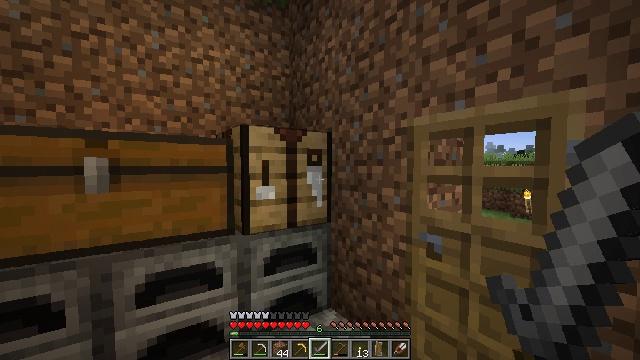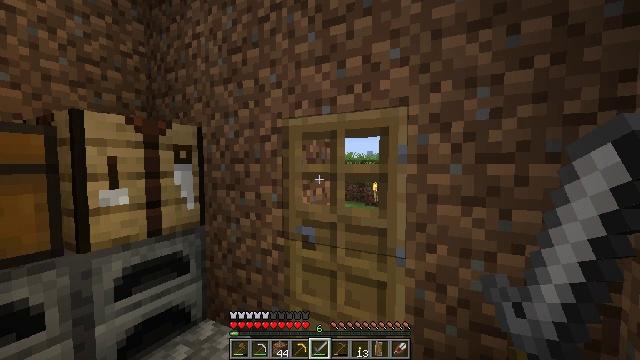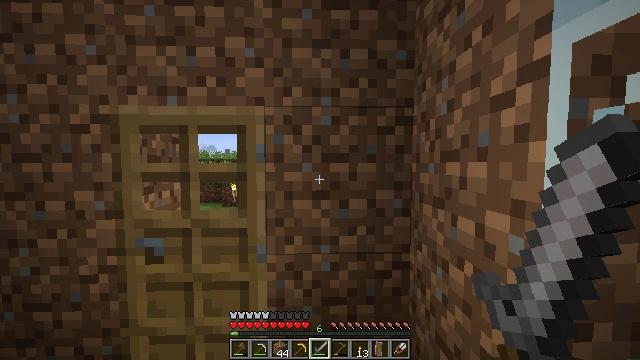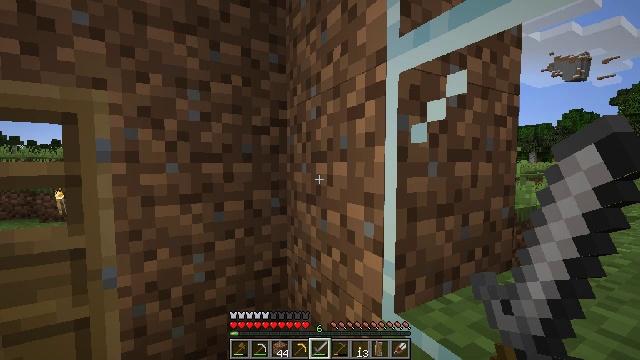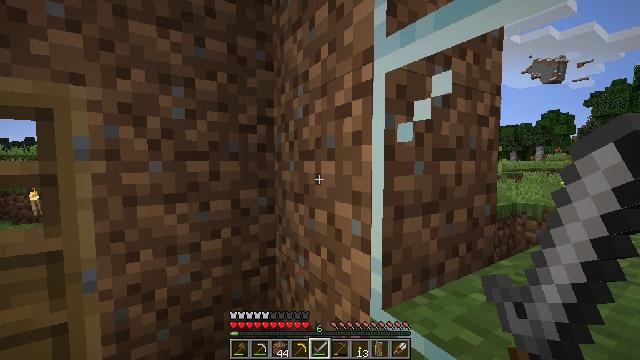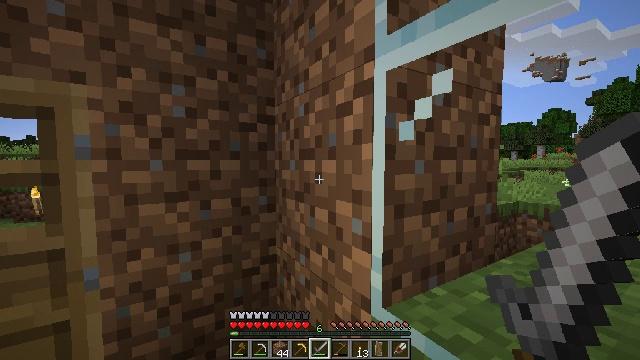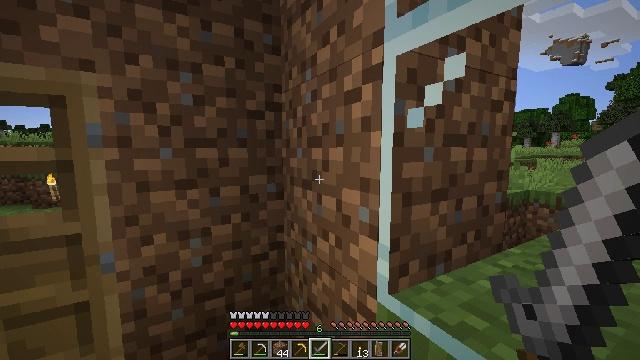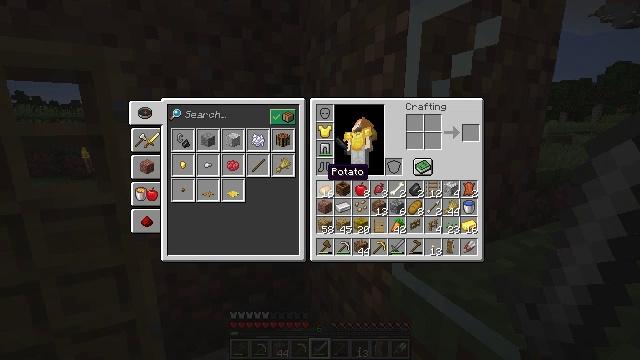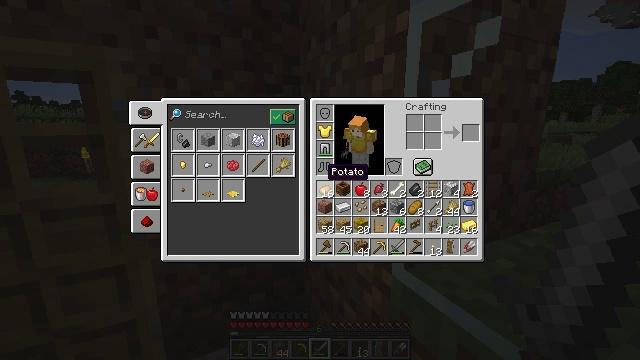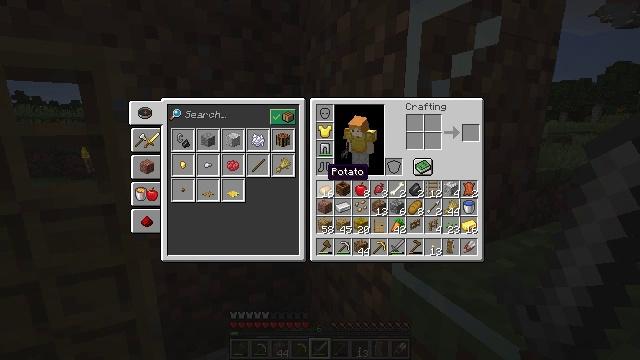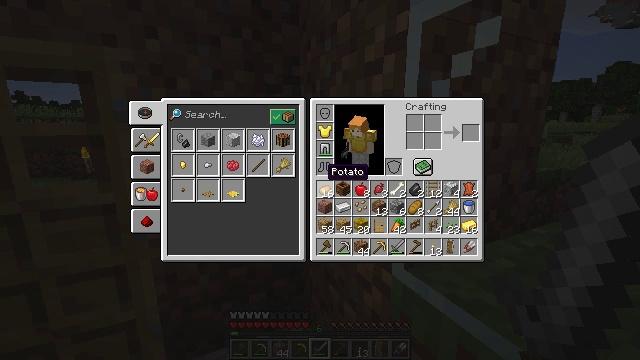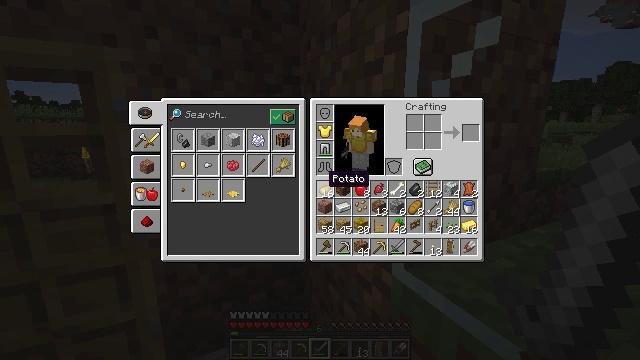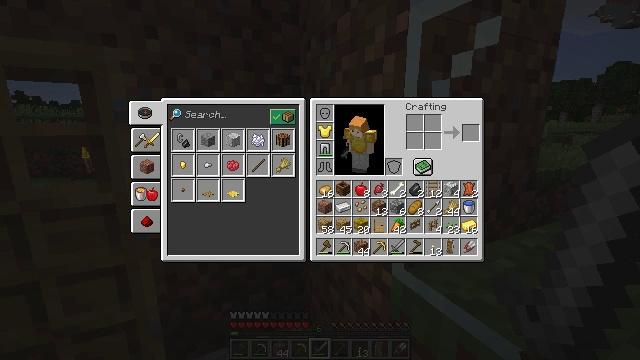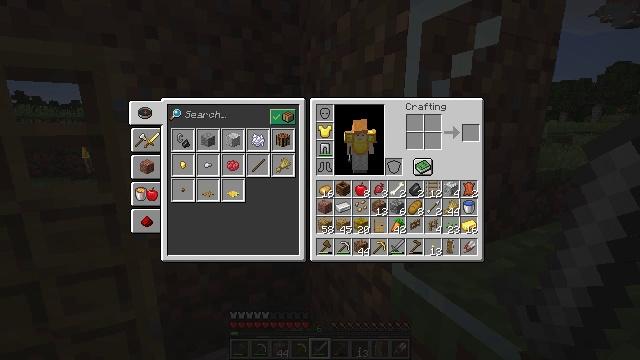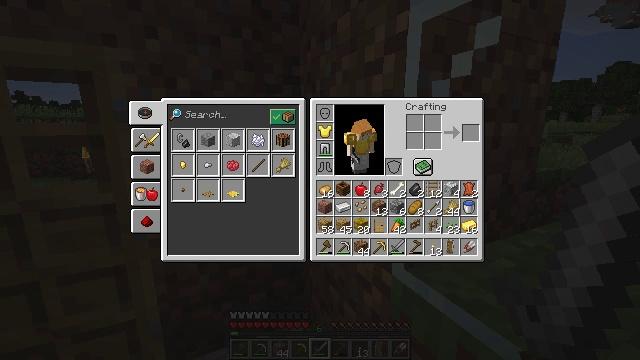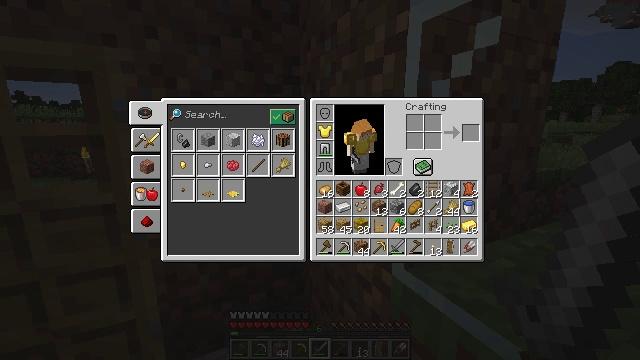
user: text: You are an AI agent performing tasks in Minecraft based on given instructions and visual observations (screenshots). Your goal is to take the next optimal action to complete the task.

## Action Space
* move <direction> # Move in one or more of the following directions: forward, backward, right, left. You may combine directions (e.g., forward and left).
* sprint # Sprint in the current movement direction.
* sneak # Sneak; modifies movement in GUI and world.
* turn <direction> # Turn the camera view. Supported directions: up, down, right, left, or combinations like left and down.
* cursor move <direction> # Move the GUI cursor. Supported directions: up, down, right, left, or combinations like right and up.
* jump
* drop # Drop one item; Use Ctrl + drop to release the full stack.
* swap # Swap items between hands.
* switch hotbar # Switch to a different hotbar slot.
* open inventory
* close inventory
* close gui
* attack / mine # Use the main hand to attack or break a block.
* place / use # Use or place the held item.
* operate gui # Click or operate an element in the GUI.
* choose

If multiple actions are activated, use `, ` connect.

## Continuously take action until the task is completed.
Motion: motion action
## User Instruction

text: Attack the ground to gather dirt.
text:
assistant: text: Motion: turn right
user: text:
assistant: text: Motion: turn right
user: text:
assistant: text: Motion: turn right
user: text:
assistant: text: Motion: turn right
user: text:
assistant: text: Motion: no_op
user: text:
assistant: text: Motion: turn left and down
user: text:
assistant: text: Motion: turn left and down, close inventory
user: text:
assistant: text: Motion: close inventory
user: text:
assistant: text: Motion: close inventory
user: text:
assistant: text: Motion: close inventory
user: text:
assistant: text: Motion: turn down
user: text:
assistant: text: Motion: turn right and down
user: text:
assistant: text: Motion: turn right and down
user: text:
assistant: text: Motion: no_op
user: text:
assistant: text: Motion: turn right
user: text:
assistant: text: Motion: turn right and up
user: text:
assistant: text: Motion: turn up
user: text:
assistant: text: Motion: turn up
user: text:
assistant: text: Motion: turn right
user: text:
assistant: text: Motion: turn right
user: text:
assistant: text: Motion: no_op
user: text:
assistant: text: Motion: no_op
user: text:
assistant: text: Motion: no_op
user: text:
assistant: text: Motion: no_op
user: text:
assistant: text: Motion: no_op
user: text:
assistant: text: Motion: no_op
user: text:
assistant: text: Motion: no_op
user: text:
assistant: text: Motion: no_op
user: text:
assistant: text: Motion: no_op
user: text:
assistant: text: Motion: attack / mine